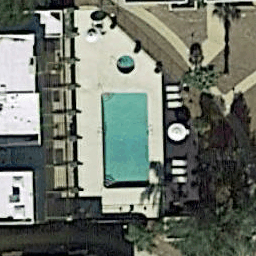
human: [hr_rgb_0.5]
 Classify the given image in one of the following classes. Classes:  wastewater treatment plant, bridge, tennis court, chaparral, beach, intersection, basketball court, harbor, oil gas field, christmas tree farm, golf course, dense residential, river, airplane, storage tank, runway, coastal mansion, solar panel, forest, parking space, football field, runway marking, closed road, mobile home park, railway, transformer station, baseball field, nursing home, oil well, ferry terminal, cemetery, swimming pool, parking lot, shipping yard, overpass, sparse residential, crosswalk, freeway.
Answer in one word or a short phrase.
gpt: swimming pool